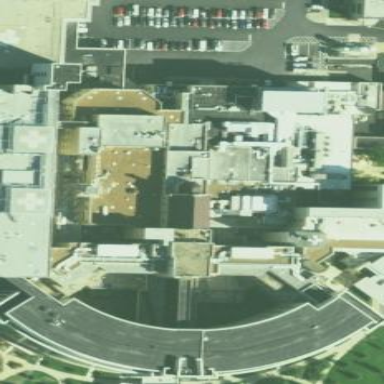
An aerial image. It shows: Hospital building.